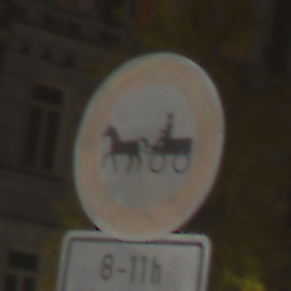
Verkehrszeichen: VerbotGespannfuhrwerke
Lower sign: ZeitangabenOhneBeschraenkungAufWochentage2
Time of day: Night
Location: Outdoor (Urban)
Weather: Clear
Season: NotSpecified
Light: Artificial